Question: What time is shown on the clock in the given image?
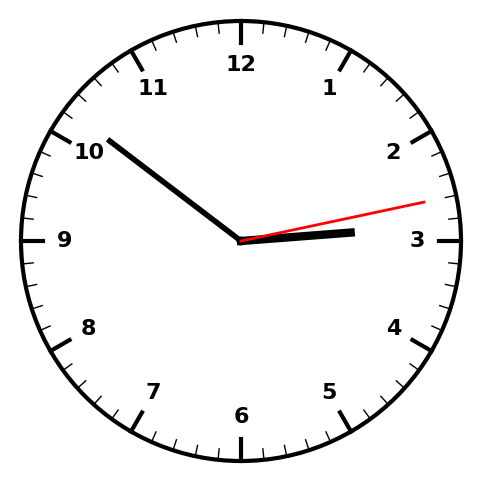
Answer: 02:51:13